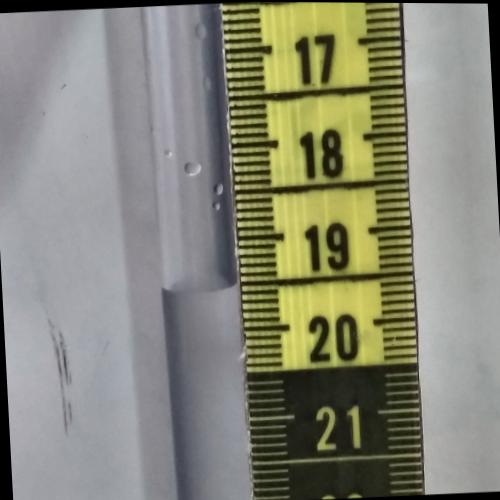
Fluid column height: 19.5 cm